Interaction volume radius: 5 \u00c5
Interaction volume height: 10 \u00c5
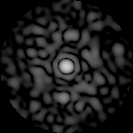
Disorder parameter: 0.8347